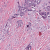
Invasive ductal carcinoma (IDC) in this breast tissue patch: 1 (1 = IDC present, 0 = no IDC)